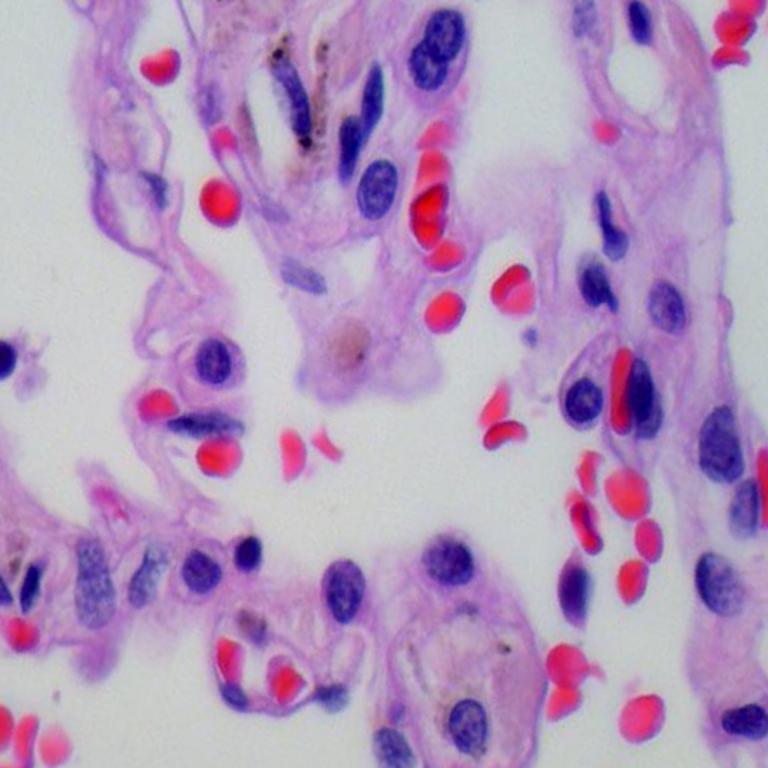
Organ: lung
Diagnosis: benign